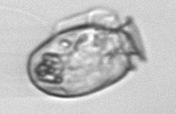
Label: Dinophysis_acuminata